Aerial crown-view tile of a tropical tree (Barro Colorado Island, Panama), acquired 20250414:
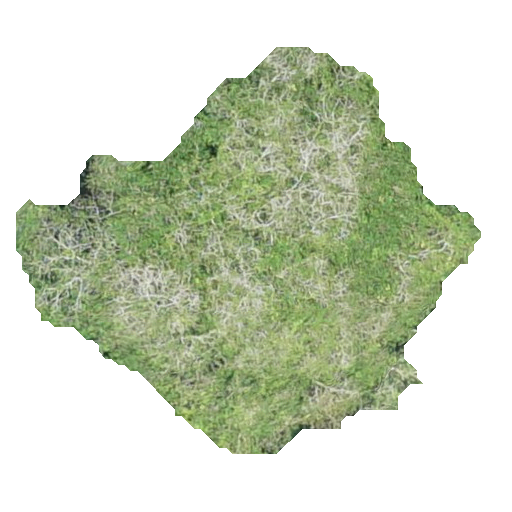
Species: Guapira myrtiflora
GBIF accepted scientific name: Guapira myrtiflora
Crown area: 171.997 m²